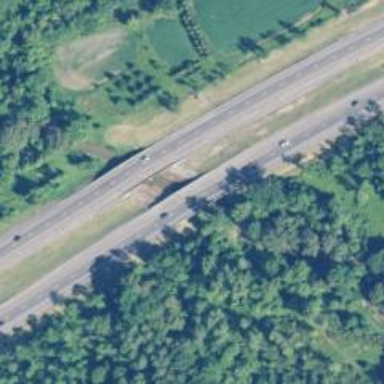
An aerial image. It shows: Bridge over motorway.